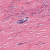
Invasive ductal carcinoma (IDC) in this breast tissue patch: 0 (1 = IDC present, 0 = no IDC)